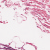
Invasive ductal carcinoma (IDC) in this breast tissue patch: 0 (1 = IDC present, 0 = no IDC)